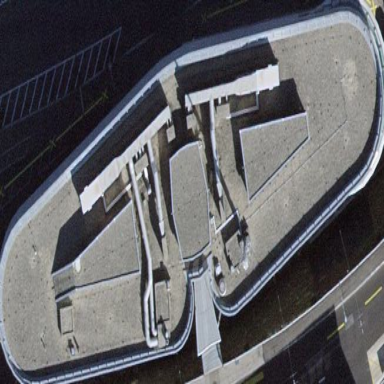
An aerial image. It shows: Police building.